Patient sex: F
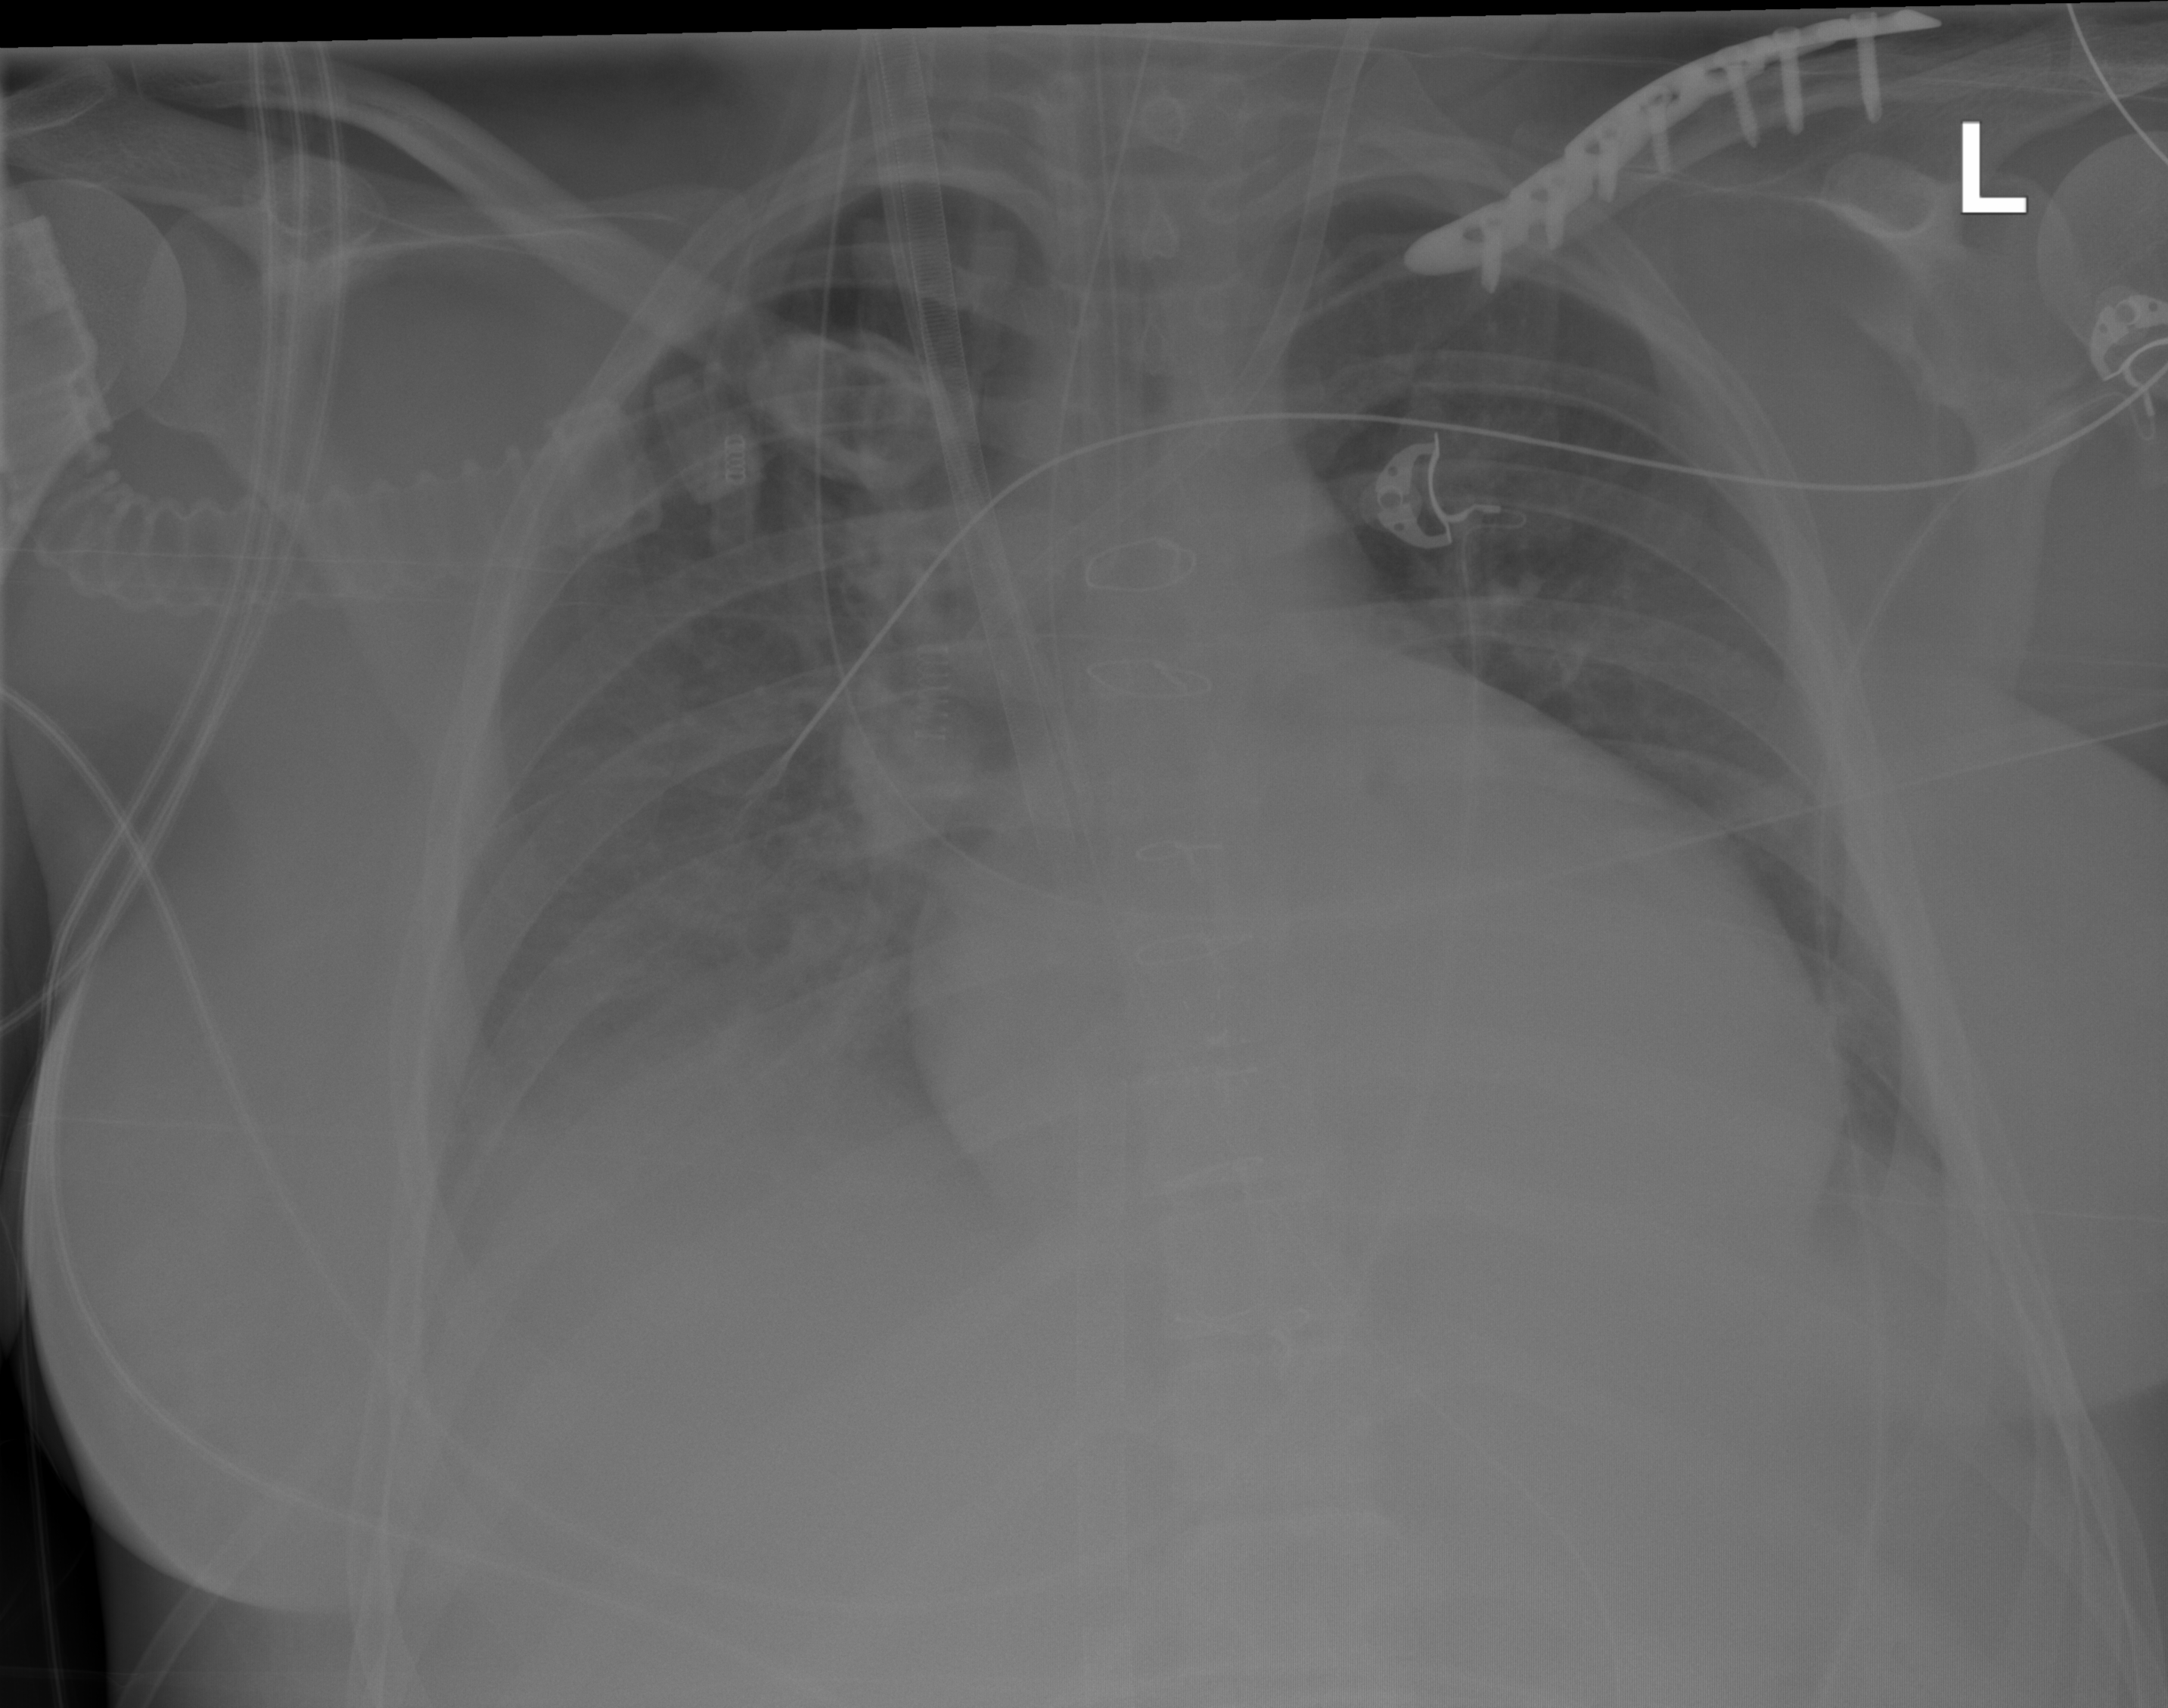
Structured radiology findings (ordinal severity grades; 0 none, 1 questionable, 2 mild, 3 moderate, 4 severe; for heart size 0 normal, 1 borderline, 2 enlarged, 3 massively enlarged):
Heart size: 3
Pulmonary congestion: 2
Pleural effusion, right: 2
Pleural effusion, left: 2
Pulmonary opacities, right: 0
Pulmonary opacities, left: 0
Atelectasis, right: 0
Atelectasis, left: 0